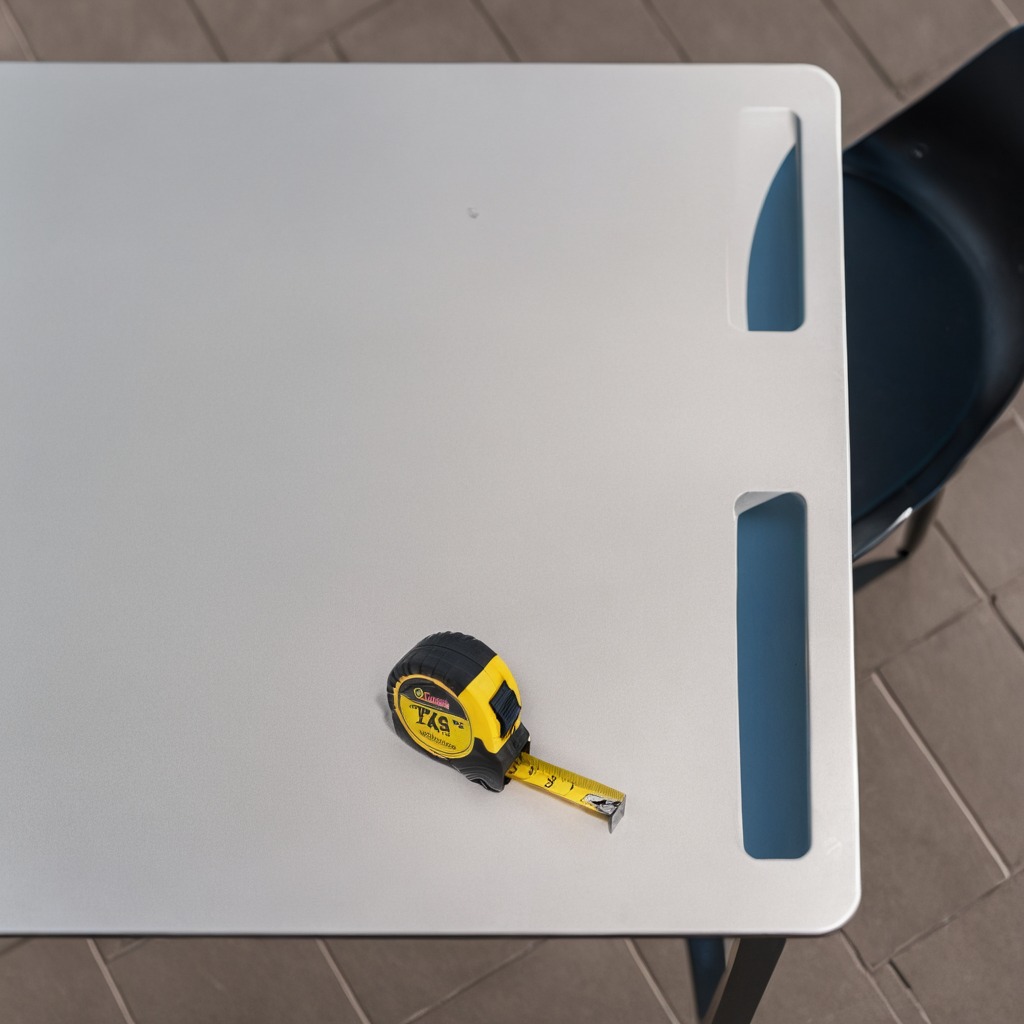
A measuring tape is lying on the table.